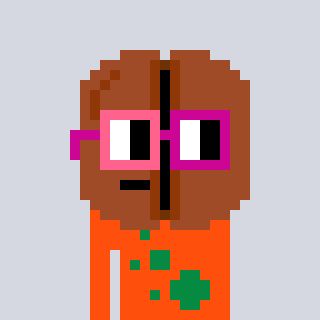
a pixel art character with square pink and red glasses, a coffeebean-shaped head and a orange-colored body on a cool background